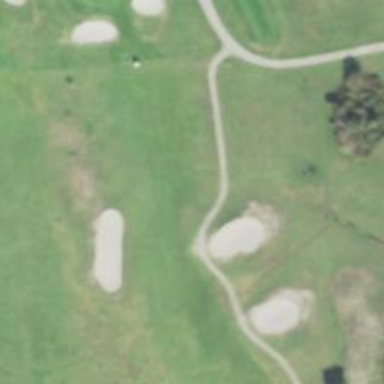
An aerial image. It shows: Golf hole.